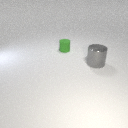
large gray metal cylinder in front of small green rubber cylinder